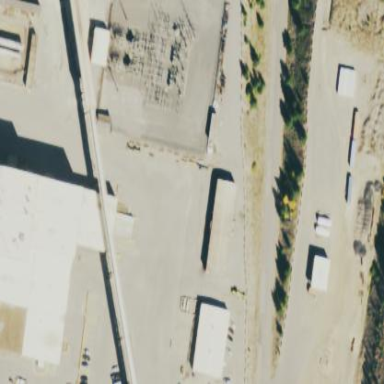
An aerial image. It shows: Industrial power substation enclosed by fence.